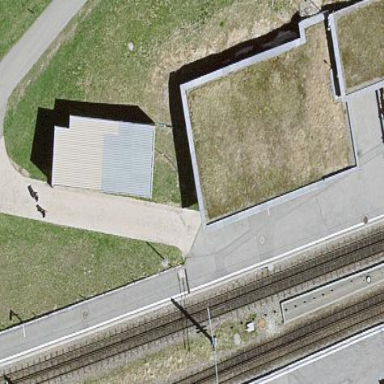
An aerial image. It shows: Train station building.